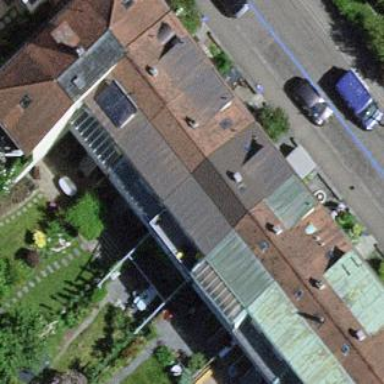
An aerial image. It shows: Terrace building.